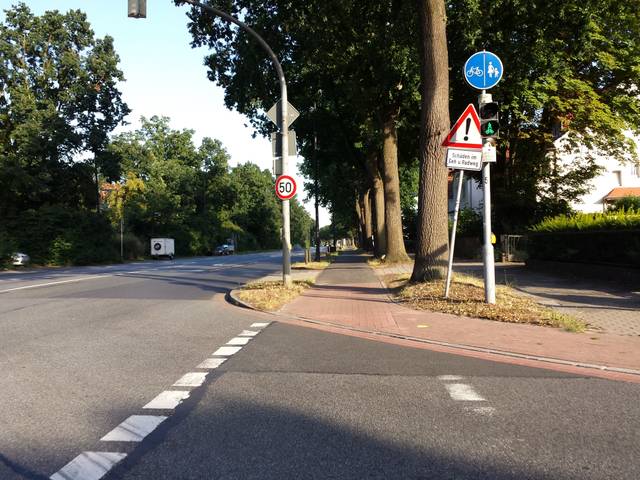
Region: Germany
Coordinates: 53.059, 8.793